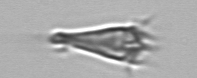
Label: Paratontonia_gracillima